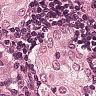
Metastatic tissue present: yes